Question: I have got CheckedTextView selector:
'''
<selector xmlns:android="http://schemas.android.com/apk/res/android">
<item android:drawable="@drawable/checkbox_checked" android:state_checked="true"/>
<item android:drawable="@drawable/checkbox_unchecked" android:state_checked="false"/>
</selector>
'''
When I have 2 such checked text views one below another, the first is unchecked, the other is checked, it looks like that:

You can notice, that border in unchecked state is wider as compared to checked state. As per my resources, these borders are of the same width, but checked resource is wider due to extra pixels required to draw orange checkmark.
How to make borders look same? Is there more efficient way than use RelativeLayout + TextView + Checkbox?
---
UPDATE 1, layout:
'''
<CheckedTextView
android:id="@+id/saveVideoOnServer"
style="@style/talCell.textView.checked"
android:layout_width="match_parent"
android:layout_height="wrap_content"
android:text="@string/saveVideoOnServer" />
android:background="@android:color/transparent"
<CheckedTextView
android:id="@+id/showMyPosition"
style="@style/talCell.textView.checked"
android:layout_width="match_parent"
android:layout_height="wrap_content"
android:checked="true"
android:text="@string/showMyPosition" />
'''
They are inside vertical linear layout. I didnt post whole layout, cause it is 100+ lines.
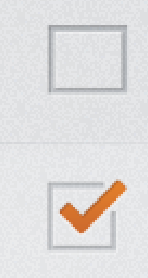
Answer: You need to make the two images the same width. In your questions you mention, that the borders are the same width. If you now simply make the not checked image wider by adding transparent pixels everything should work.
To summarize: You need two images of the same size with same size and same position borders.
The Android Source does the same, have a look at the following two checkbox images: They have the same size (better visible on the github site: <URL>